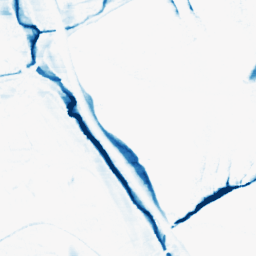
Category: morphological
Decomposition family: morphological_rect
Decomposition parameters: operation: closing
width: 20
height: 5
Upsampling method: bilinear
Upsampling parameters: scale: 2
Upsampling scale: 2